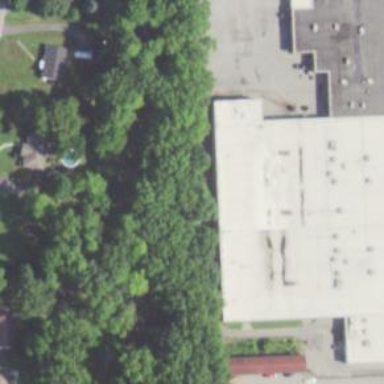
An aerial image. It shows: Cinema building.